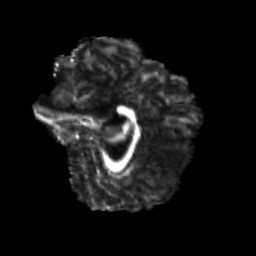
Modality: FA
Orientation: sagittal
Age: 23
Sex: female
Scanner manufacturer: siemens
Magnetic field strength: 3 T
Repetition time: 3.5 s
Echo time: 0.113 s